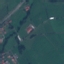
Land use / land cover: Pasture